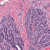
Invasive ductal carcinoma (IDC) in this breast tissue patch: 0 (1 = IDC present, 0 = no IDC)